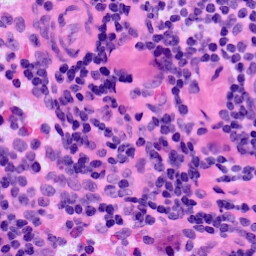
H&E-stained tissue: LymphNode